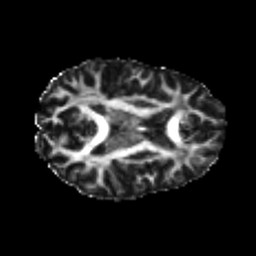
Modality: FA
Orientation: axial
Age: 22
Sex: female
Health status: healthy
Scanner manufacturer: philips
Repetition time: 7.384 s
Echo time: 0.08599 s